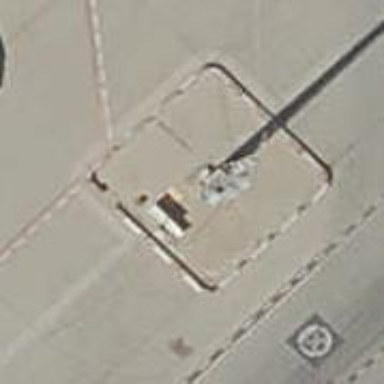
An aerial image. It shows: Mast structure.